Question: I have a problem when I desplay the process in jsp
I use the following code:
'''
public ArrayList<String> getProcessusList(){
ArrayList<String> ss=new ArrayList<String>();
String st="";
try {
String line;
Process p = Runtime.getRuntime().exec
(System.getenv("windir") +"\system32\"+"tasklist.exe");
BufferedReader input =
new BufferedReader(new InputStreamReader(p.getInputStream()));
while ((line = input.readLine()) != null) {
String[] se=line.split(" =
");
for(String sd:se){ss.add(sd);}
}
input.close();
} catch (Exception err) {
err.printStackTrace();
}
return ss;
}
'''
and in jsp file the code is:
'''
<body>
ArrayList <String>processArray=p.getProcessusList();
<%for(String se:processArray){
String []s=se.split(" ");
for(String sd:s){%><%=sd %>&nbsp;<% }%> <br><% } %>
</body>
'''
Output:

but I want to a format more user friendly,can you help me?
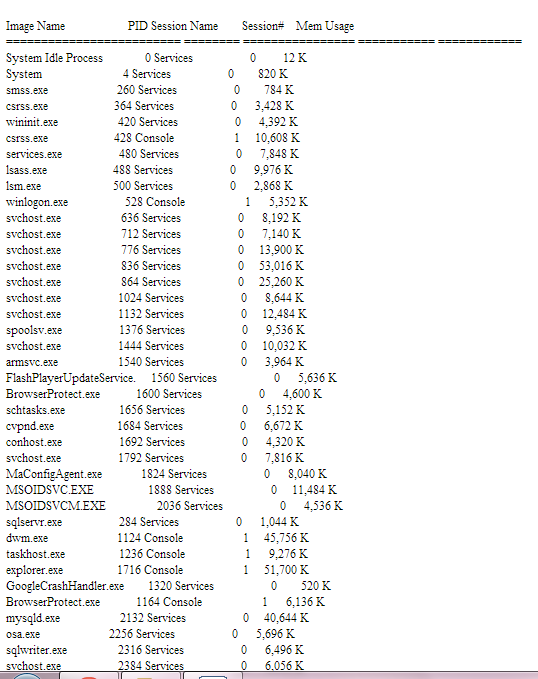
Answer: My solution, some hard code:
'''
public ArrayList<String> getProcessusList(){
ArrayList<String> ss=new ArrayList<String>();
try {
String line;
Process p = Runtime.getRuntime().exec
(System.getenv("windir") +"\system32\"+"tasklist.exe");
BufferedReader input =
new BufferedReader(new InputStreamReader(p.getInputStream()));
while ((line = input.readLine()) != null) {
String[] se=line.split(" =
");
for(String sd:se){
String[] sa = sd.split("\s\s+");
if (sa.length>1)
ss.add(sd);
}
}
input.close();
} catch (Exception err) {
err.printStackTrace();
}
return ss;
}
'''
JSP file:
'''
<%
ArrayList<String> processArray=p.getProcessusList();
%>
<table border="1" cellspacing="0">
<thead>
<tr>
<%
String se = processArray.get(0);
String[] sa = se.split("\s\s+");%>
<%for (int j=0;j<sa.length;j++){
if(j==1){%>
<th>PID</th>
<th>Session Name</th>
<%} else {%>
<th><%=sa[j] %></th>
<%}} %>
</tr>
</thead>
<tbody>
<%for (int i=1;i<processArray.size();i++){
se = processArray.get(i);
sa = se.split("\s\s+");%>
<tr>
<%for (int j=0;j<sa.length;j++){
if(j==1){
String ssa[] = sa[j].split(" ");%>
<td><%=ssa[0] %></td>
<td><%=ssa[1] %></td>
<%}else{ %>
<td><%=sa[j] %></td>
<%}} %>
</tr>
<%} %>
</tbody>
</table>
'''